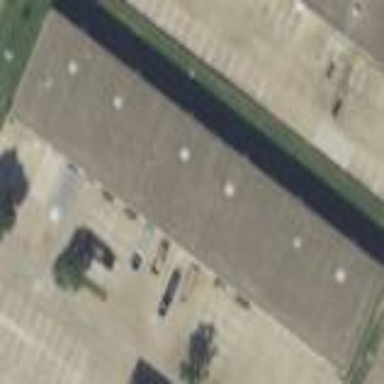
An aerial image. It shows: Commercial building.